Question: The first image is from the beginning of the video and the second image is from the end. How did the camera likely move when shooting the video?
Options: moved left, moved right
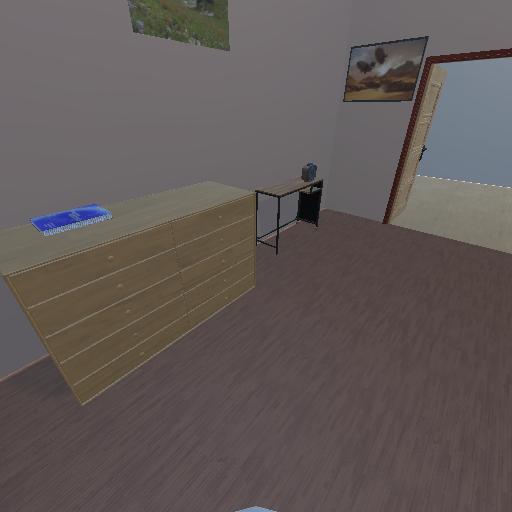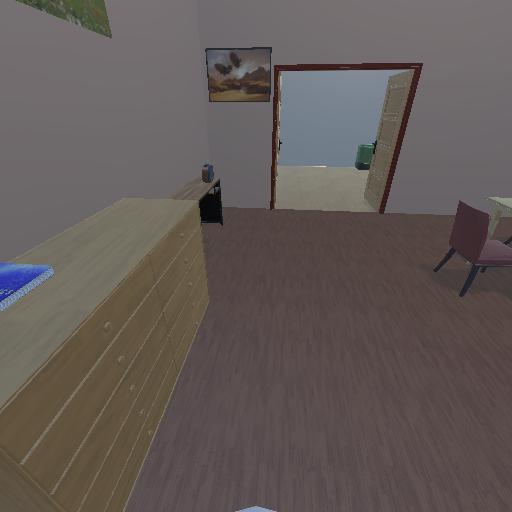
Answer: moved left